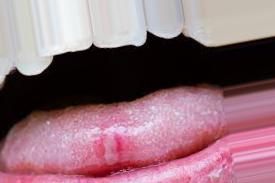
Condition: Mouth Ulcer